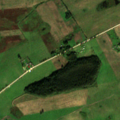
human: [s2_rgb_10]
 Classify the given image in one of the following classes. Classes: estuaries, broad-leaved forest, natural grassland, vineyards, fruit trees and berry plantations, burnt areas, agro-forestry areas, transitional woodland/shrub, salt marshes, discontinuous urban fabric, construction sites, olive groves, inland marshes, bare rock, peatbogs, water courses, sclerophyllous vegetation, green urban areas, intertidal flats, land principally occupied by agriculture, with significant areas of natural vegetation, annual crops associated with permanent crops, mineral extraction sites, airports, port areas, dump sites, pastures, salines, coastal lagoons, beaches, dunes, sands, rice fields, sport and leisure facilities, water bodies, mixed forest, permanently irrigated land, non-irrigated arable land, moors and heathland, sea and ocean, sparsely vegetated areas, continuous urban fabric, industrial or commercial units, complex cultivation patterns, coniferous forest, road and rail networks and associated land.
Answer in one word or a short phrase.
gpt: non-irrigated arable land, pastures, complex cultivation patterns, land principally occupied by agriculture, with significant areas of natural vegetation